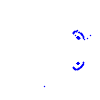
Particle: proton